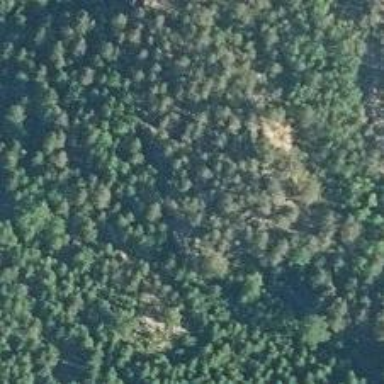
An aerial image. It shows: Natural cliff.